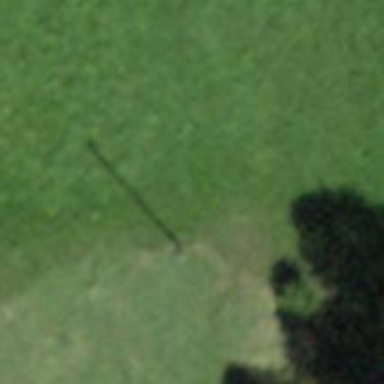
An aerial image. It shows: Power pole.